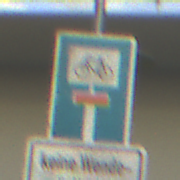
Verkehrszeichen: SackgasseRadverkehrDurchlaessig
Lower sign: HinweisGeaenderteVorfahrtVerkehrsfuehrungVerkehrsregelung3
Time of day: MorningAfternoon
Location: Outdoor (Suburban)
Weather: PartlyCloudy
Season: NotSpecified
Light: Natural